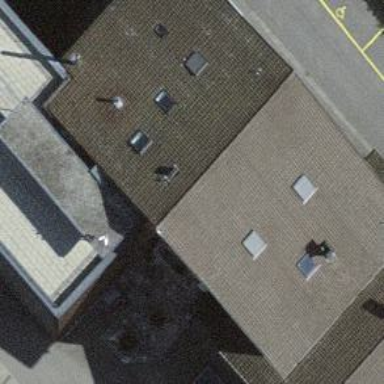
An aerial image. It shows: College building.